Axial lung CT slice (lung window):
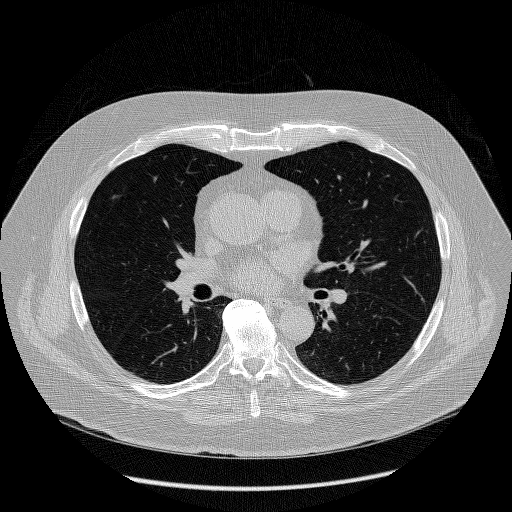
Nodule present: no